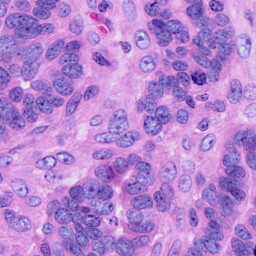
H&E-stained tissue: Ovarian